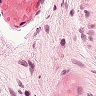
Metastatic tissue present: no